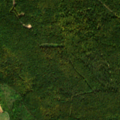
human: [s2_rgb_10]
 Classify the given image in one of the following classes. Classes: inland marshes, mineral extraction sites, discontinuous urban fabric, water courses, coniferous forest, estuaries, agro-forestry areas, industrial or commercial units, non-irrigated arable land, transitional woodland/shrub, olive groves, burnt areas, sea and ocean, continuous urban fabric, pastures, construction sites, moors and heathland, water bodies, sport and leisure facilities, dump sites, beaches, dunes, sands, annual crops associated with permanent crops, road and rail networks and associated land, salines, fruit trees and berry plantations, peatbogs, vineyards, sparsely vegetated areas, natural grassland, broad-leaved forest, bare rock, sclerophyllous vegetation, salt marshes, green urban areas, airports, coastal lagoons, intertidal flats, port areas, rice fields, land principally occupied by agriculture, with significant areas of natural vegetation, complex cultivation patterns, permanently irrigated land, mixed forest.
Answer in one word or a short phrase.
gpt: non-irrigated arable land, broad-leaved forest